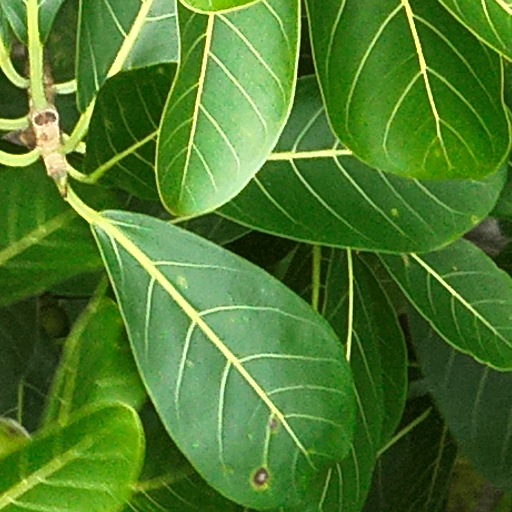
Species: Ficus obtusifolia
GBIF accepted scientific name: Ficus obtusifolia
Crown area (m\u00b2): 353.113